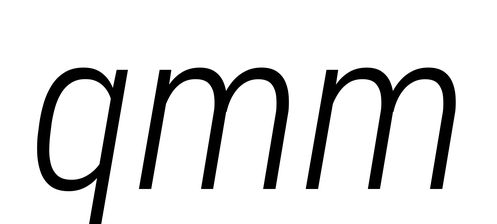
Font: Roboto-Italic_Condensed_Light_Italic